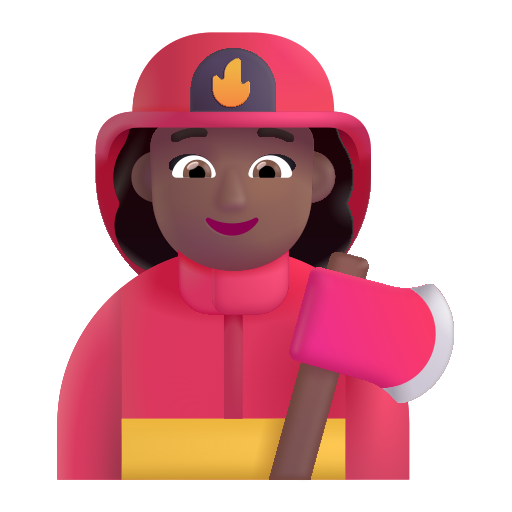
woman firefighter color  dark